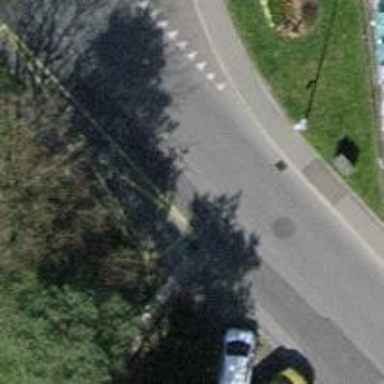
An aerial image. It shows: Set of steps on the road.